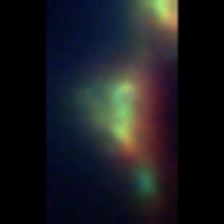
Taxon: Diatom_aggregate
Group: Diatoms